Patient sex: M
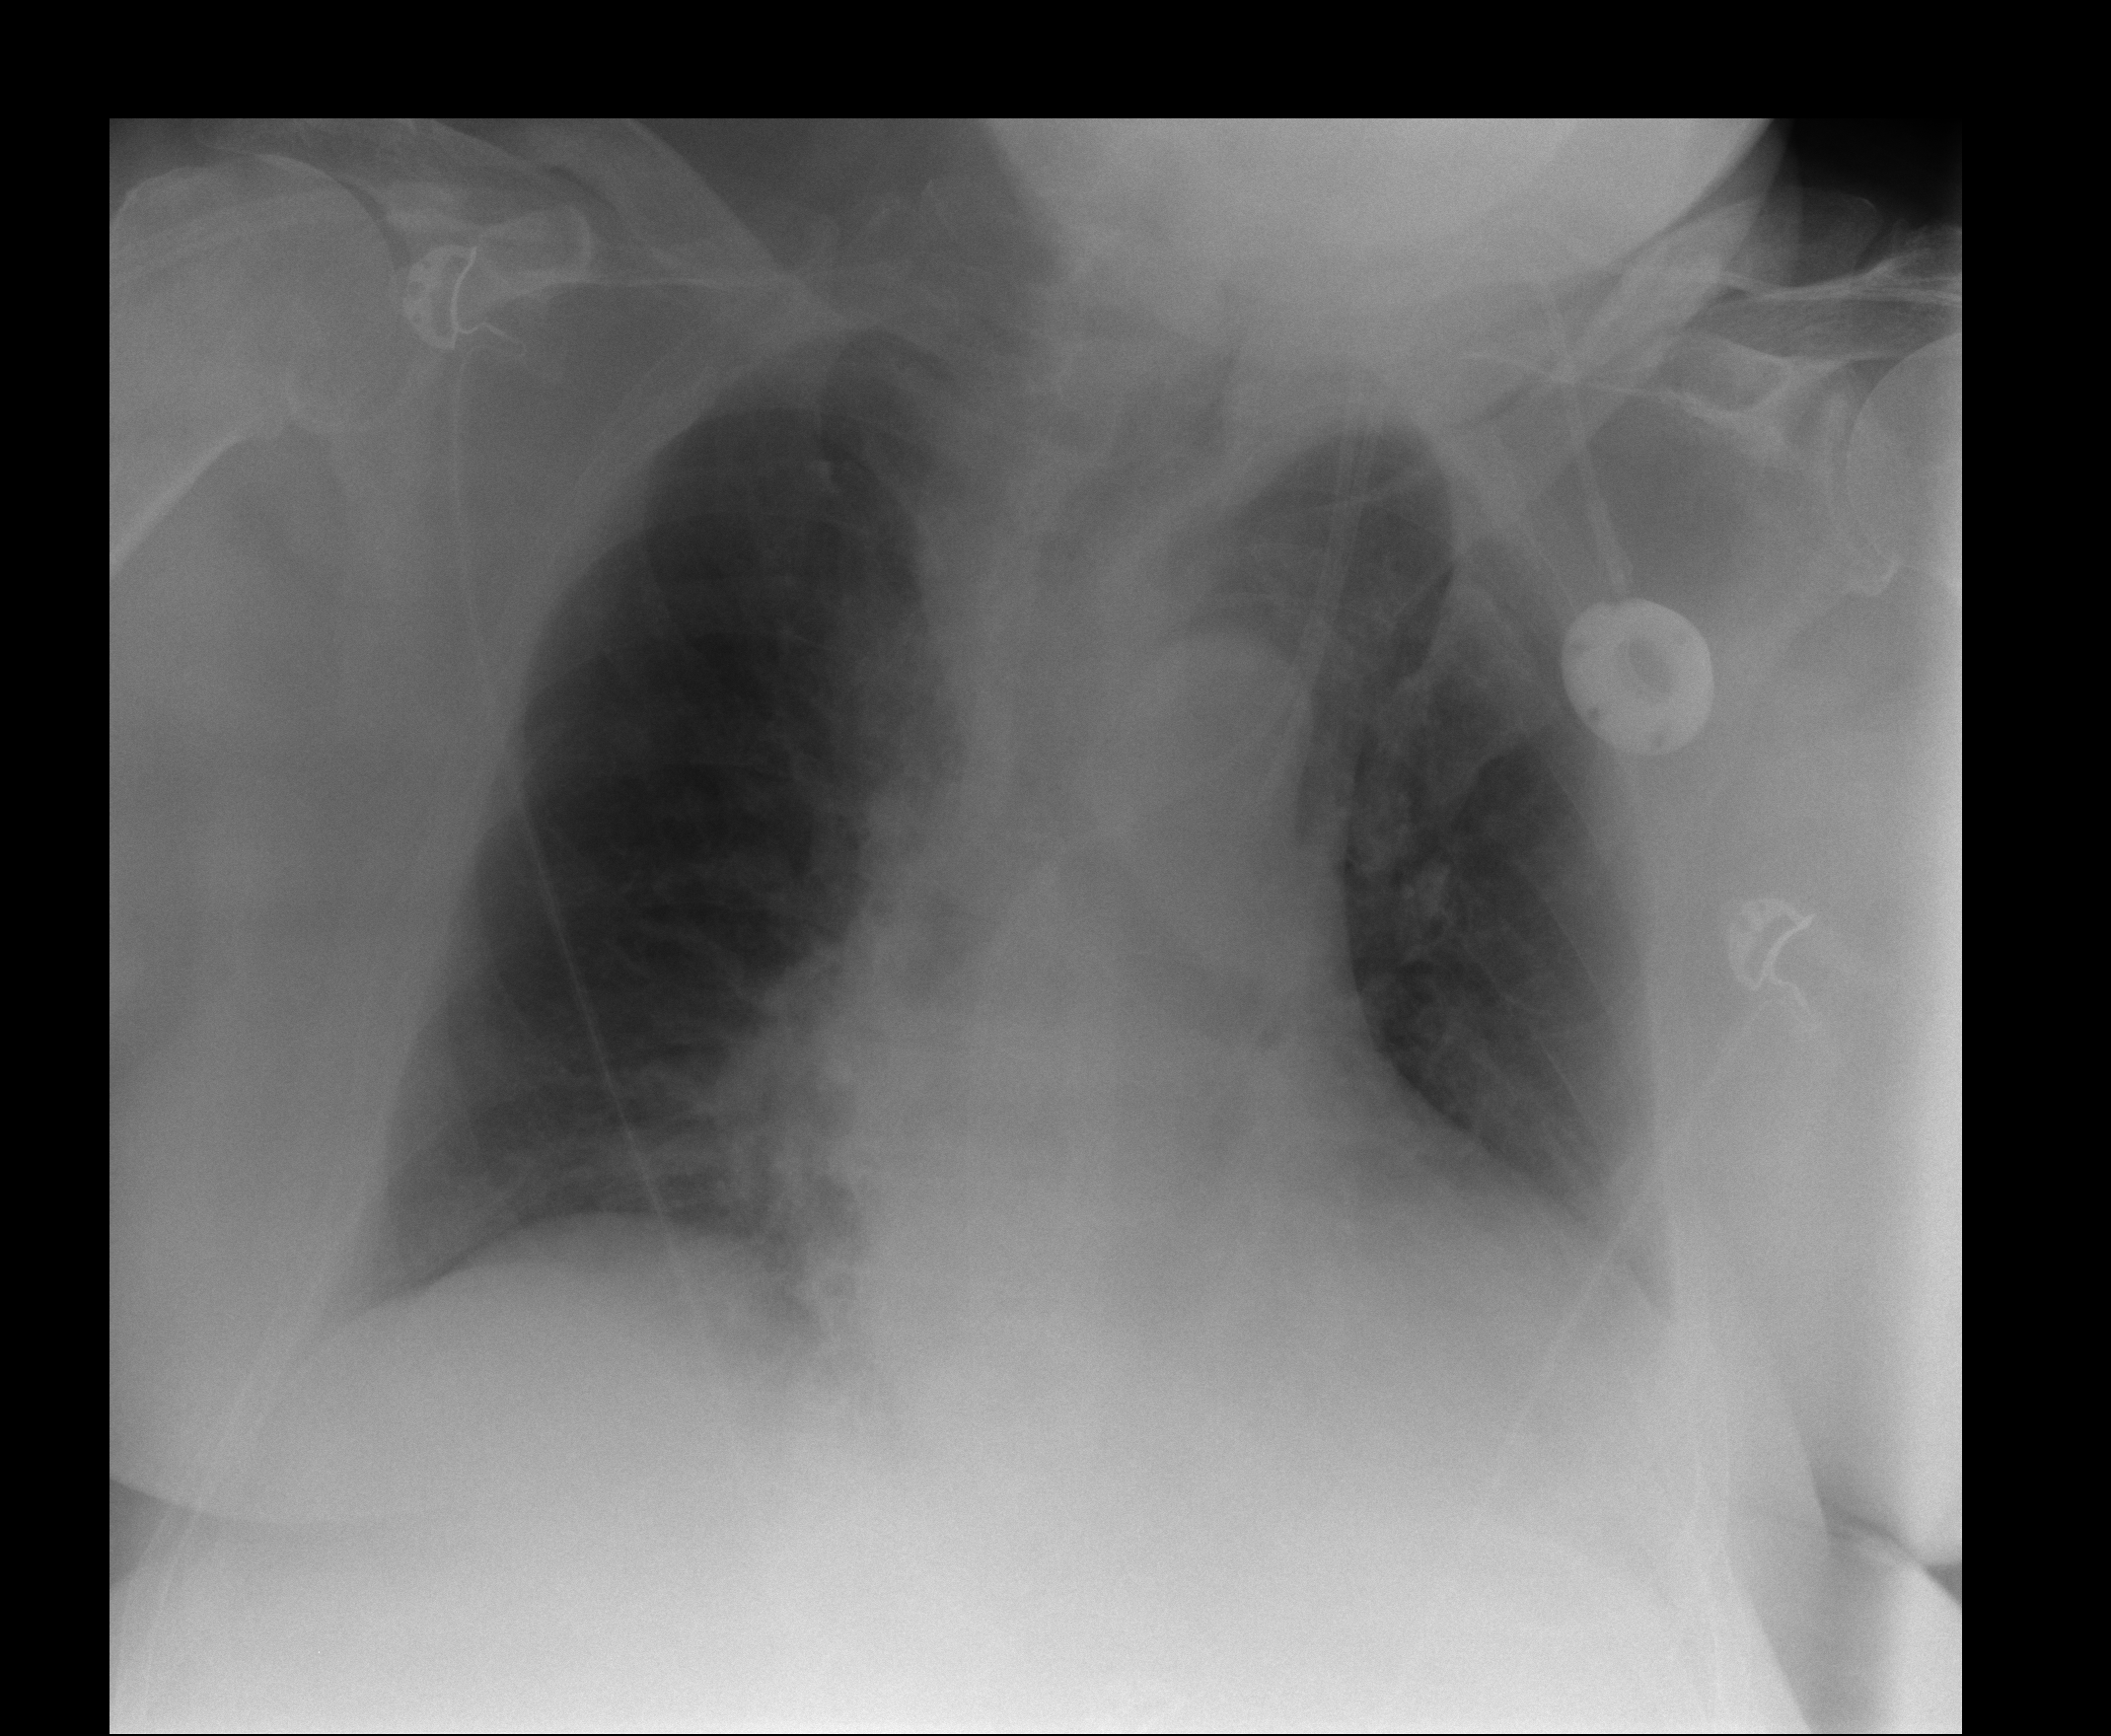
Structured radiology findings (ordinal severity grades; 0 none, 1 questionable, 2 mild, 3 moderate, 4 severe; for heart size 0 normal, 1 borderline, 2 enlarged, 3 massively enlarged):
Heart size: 2
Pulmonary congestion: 2
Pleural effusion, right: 0
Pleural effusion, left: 2
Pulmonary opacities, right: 0
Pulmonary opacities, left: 0
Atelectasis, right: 2
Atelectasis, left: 2